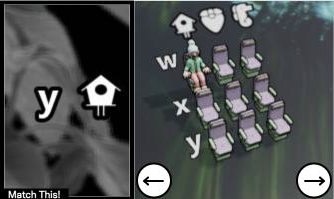
Task: seats
Answer: no